Aerial crown-view tile of a tropical tree (Barro Colorado Island, Panama), acquired 20240611:
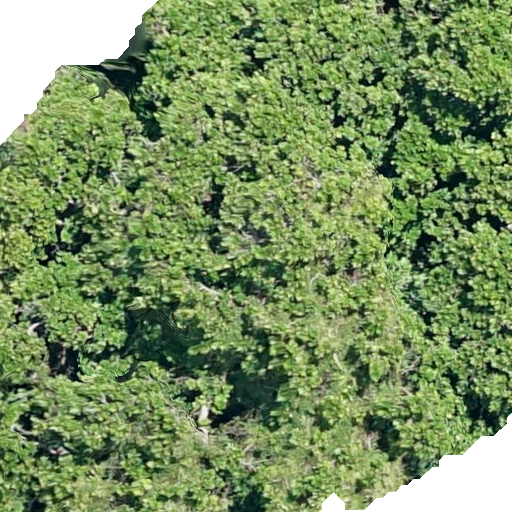
Species: Anacardium excelsum
GBIF accepted scientific name: Anacardium excelsum
Crown area: 544.913 m²